Question: I would like to optimize my query, I'm currently sub-querying a table loaded with a sequence of SMALLINT values from 0 to 9999.

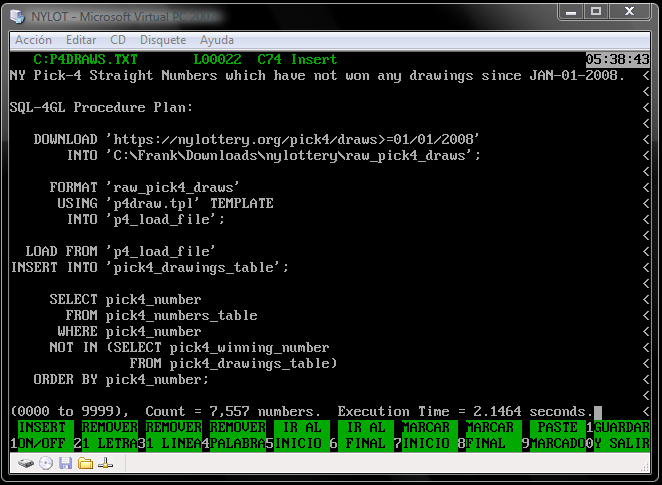
Answer: The only way you can tell for sure is to test it.
I did similar tests using PostgreSQL a few months ago. The question was whether it made sense to replace a calendar table with generate_series().
In our case, the table was faster. But if you test, you'll probably find that generate_series() becomes faster at a certain number of rows. (That's what we found, but the number of rows was well over anything we used.) My guess is that, at that point, the time it takes to generate the series becomes less than the time it takes to read the index and rows off the disk.
That's a guess, because PostgreSQL's EXPLAIN ANALYZE doesn't give you much detail about disk I/O.